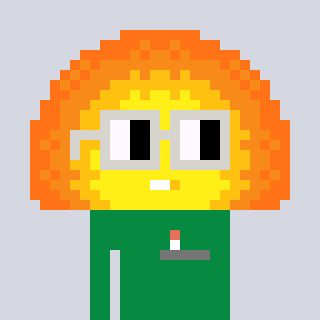
a pixel art character with square light gray glasses, a sunset-shaped head and a green-colored body on a cool background